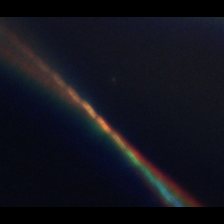
Taxon: Psuedo-nitzschia
Group: Diatoms